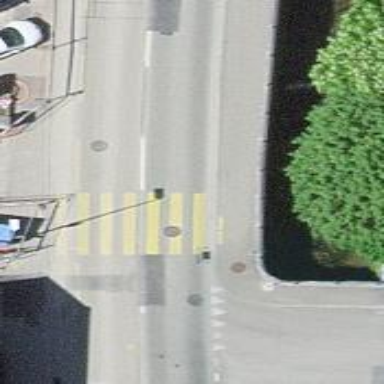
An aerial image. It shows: Uncontrolled zebra crossing on the road.